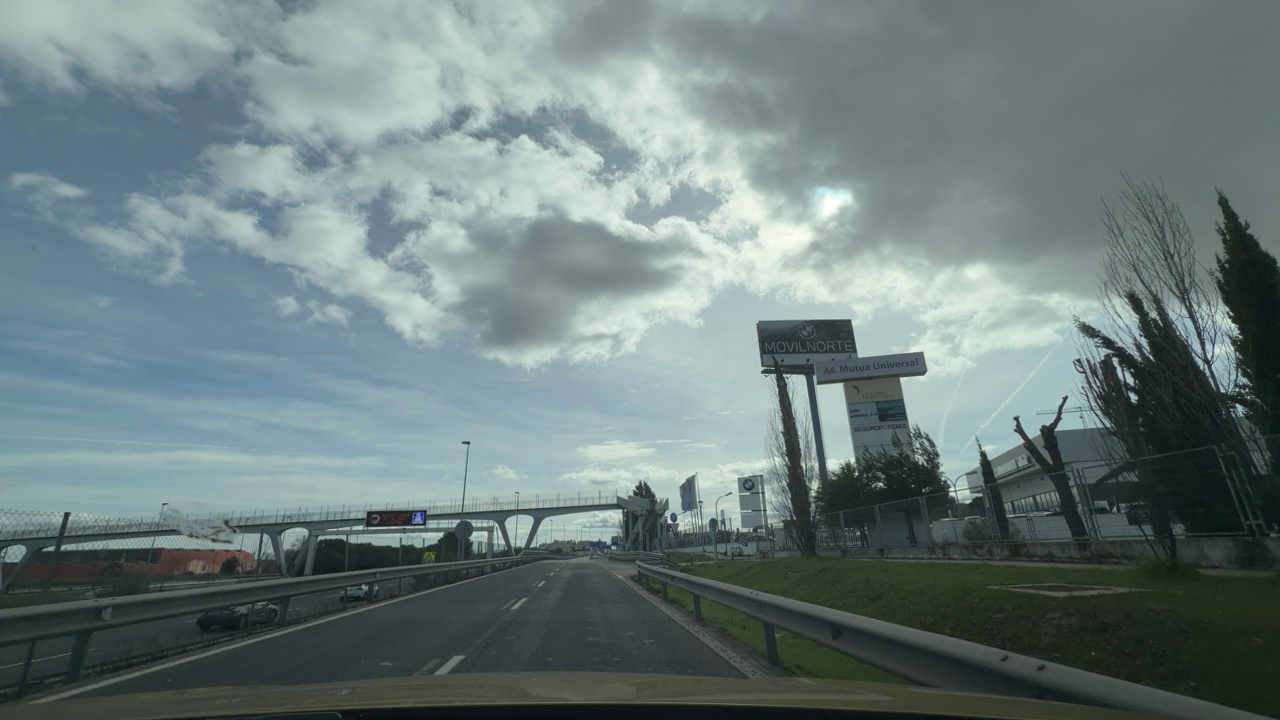
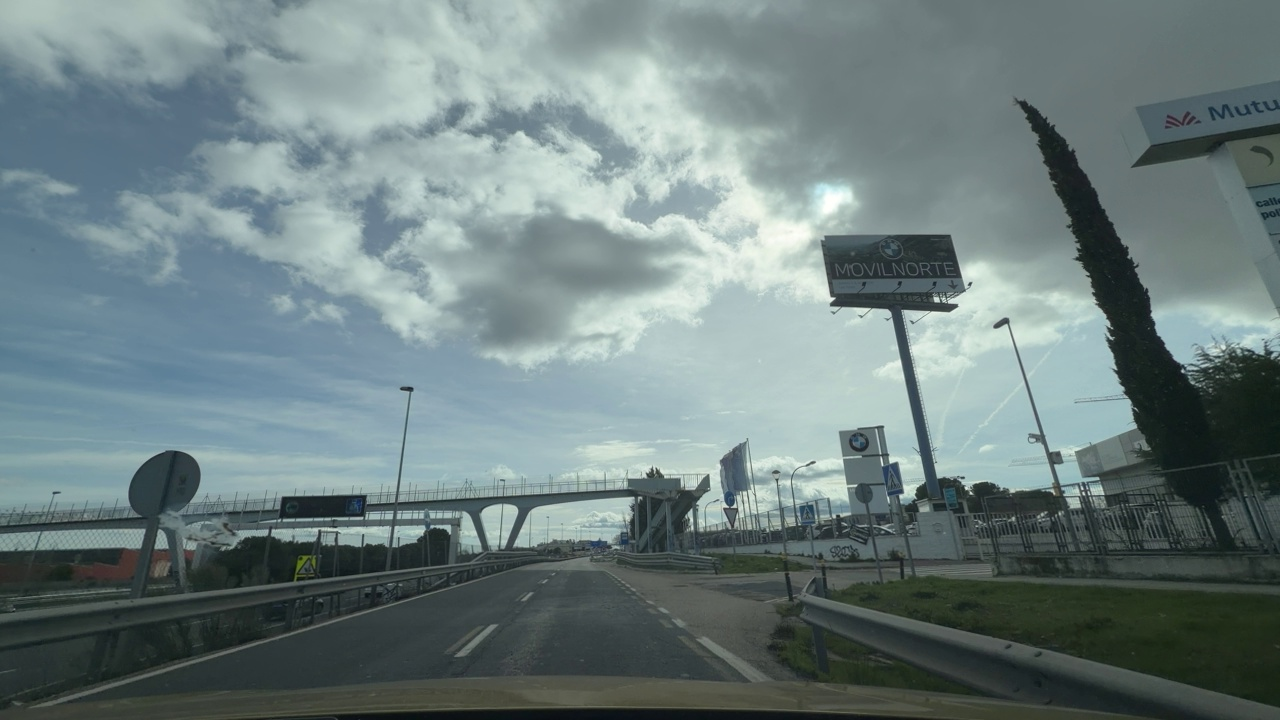
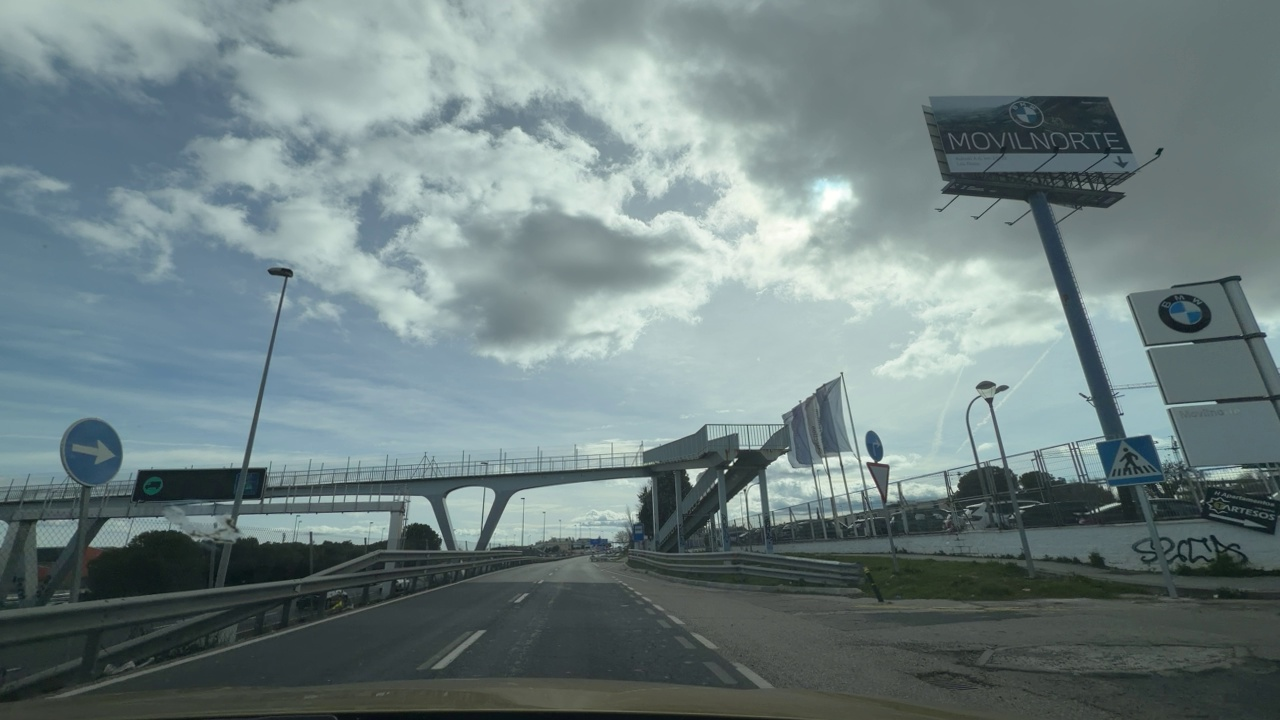
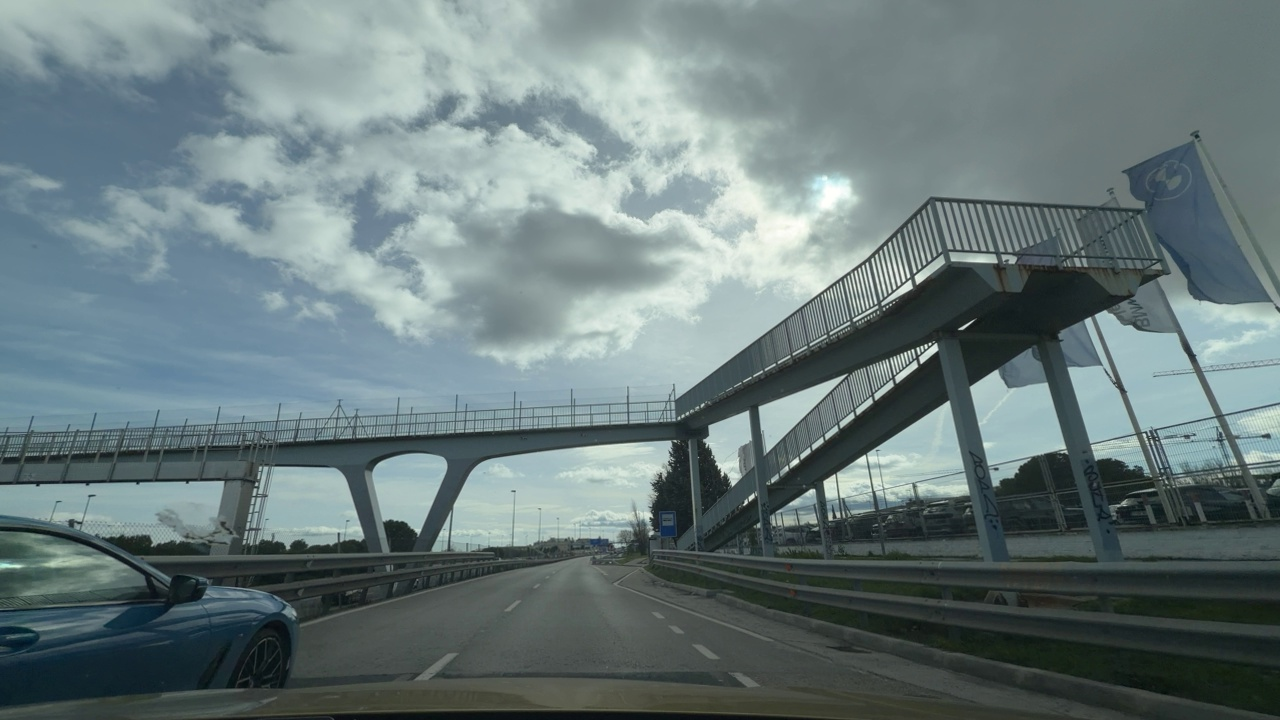
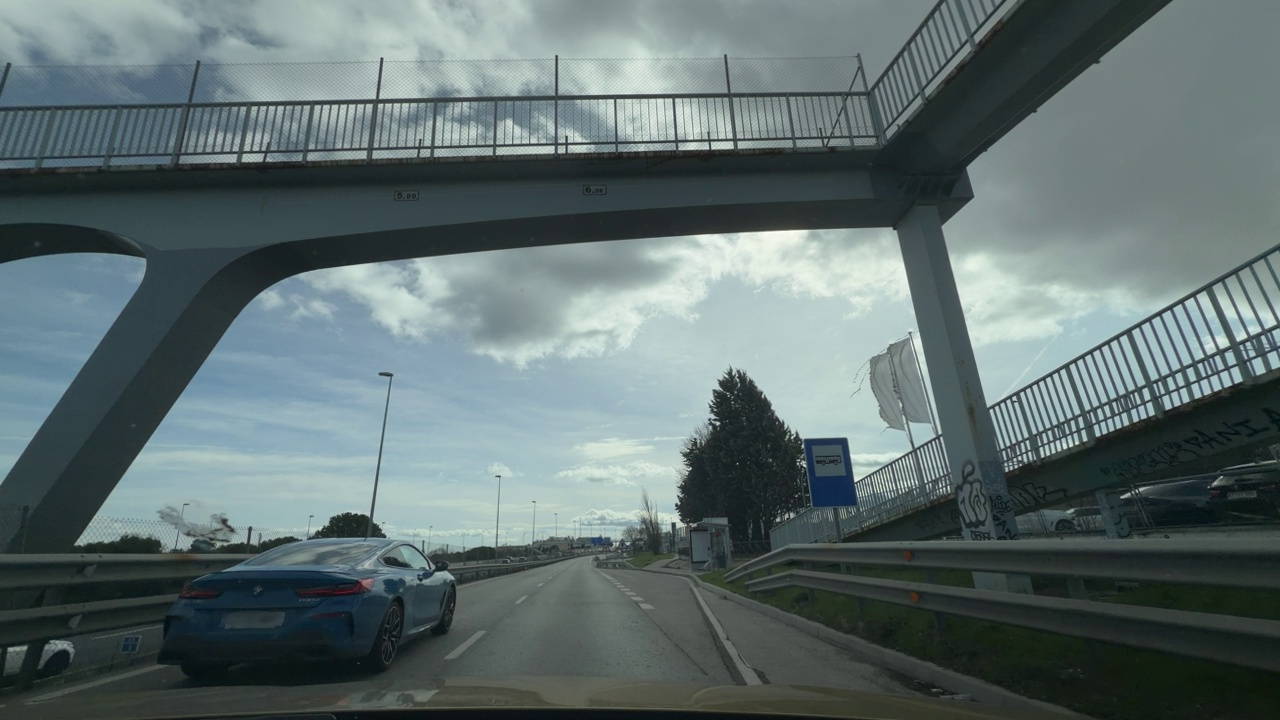
Situation: empty
Question: Is the ego vehicle currently inside a roundabout?
Answer: No
Reasoning: The ego vehicle is on a highway with limited speed to 60 km/h

Situation: empty
Question: Is a roundabout visible ahead in the ego direction?
Answer: No
Reasoning: Ego lane continues straight and no intersections or roundabouts are visible

Situation: empty
Question: Is the ego vehicle stationary while another vehicle crosses its path within the roundabout?
Answer: No
Reasoning: Ego vehicle is in movement as there are no vehicles on ego lane. there is one vehicle overpassing on the left

Situation: empty
Question: Are multiple speed limit signs with different values visible?
Answer: No
Reasoning: The only signal which is visible is a blue one on the right which indicates bus stop